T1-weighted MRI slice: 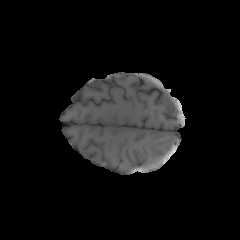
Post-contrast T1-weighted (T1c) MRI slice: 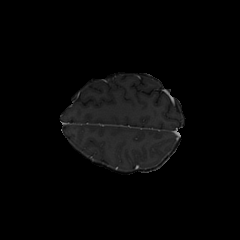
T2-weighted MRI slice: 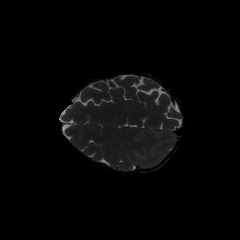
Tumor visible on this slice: no